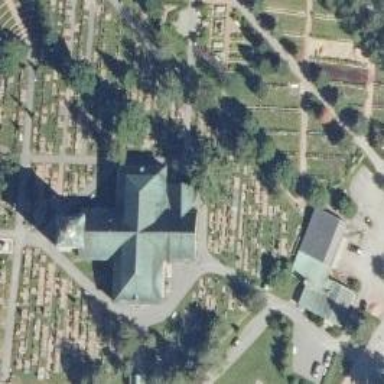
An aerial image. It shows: Building that serves as place of worship.